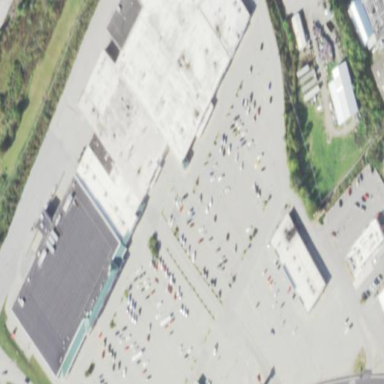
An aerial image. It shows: Retail area.